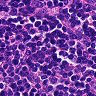
Metastatic tissue present: no